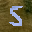
Label: 5